Question: I'm trying to create a full width page using Bootstrap. I have a setup similar to this:
'''
<body>
<div class="container-fluid">
<div class="row">
The first row goes here
</div>
<div class="row">
The second row goes here
</div>
<div class="row">
The third row goes here
</div>
</div>
</body>
'''
If I wanted to create a row inside a row, how would I do that? This is what I am trying to achieve:
'''
<body>
<div class="container-fluid">
<div class="row">
<div class="row text-center">
<h1>Some title</h1>
</div>
<div class="row">
<div class="col-md-2"></div>
<div class="col-md-4">
Grid perhaps
</div>
<div class="col-md-4">
More grid
</div>
<div class="col-md-2"></div>
</div>
</div>
</div>
</body>
'''
So basically I want to put the title on one row and some grids on another row. The tricky part here is, I want to place some columns that are 4 columns wide in the middle, and then have "2 columns padding" on the left and right.

My question may sound like others, but is unique because of the padding. How do I make this layout properly?
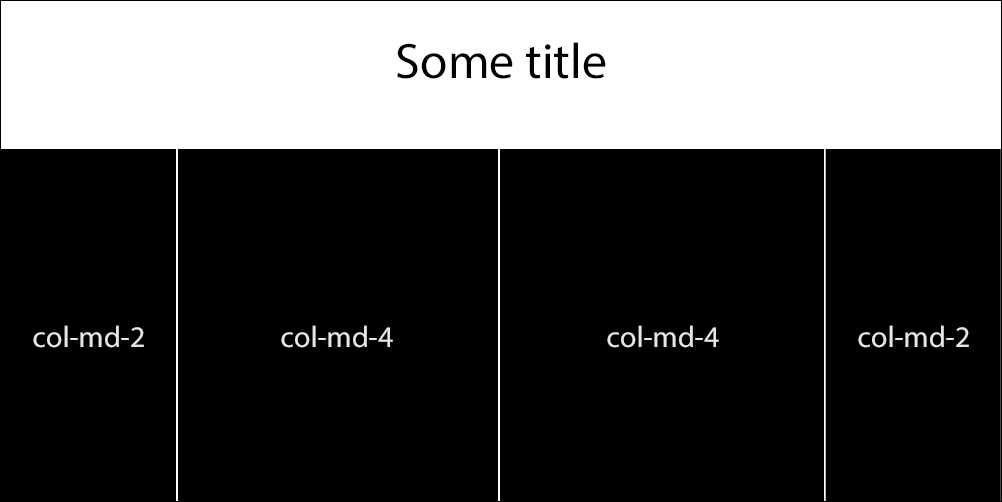
Answer: Bootstrap has a smart (but delicate) gutters system providing "natural" ('margin's + 'padding's) for content on all devices .
This system is based on two simple assumptions:
- '.row'-
That's why, if you want to place a '.row' inside another '.row' (to further divide one of your cols), you'd have to use this markup:
'''
<div class="row">
<div class="col-12">
<div class="row">
<div class="col-md-4 offset-md-2">
Grid perhaps
</div>
<div class="col-md-4">
More grid
</div>
</div>
</div>
</div>
'''
The above doesn't make much sense by itself (you could just use the markup of the child row and you'd get the same result). But it's useful when you want to offset (or limit) an entire area of a layout, like this:
'''
<div class="row">
<div class="col-md-8 offset-md-2 col-sm-10 offset-sm-1 col offset-0">
<div class="row">
<div class="col-md-6">Grid</div>
<div class="col-md-6">More grid</div>
<div class="col-md-6">Grid</div>
<div class="col-md-6">More grid</div>
<div class="col-md-6">Grid</div>
<div class="col-md-6">More grid</div>
<div class="col-md-6">Grid</div>
<div class="col-md-6">More grid</div>
<div class="col-md-6">Grid</div>
<div class="col-md-6">More grid</div>
</div>
</div>
</div>
'''
See <URL> for a live example.
---
To get rid of Bootstrap's gutters (in v4), one would need to apply 'no-gutters' class on '.row'.
This is a , not a . Other elements are allowed (and even recommended) as direct children of '.row's (such as <URL>, thus inheriting the gutters system and being valid column parents.